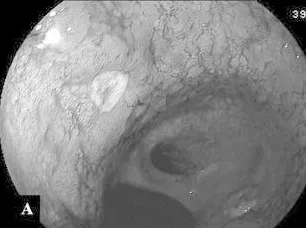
Gastrointestinal fiberscopy and CT images of the gastric tube cancer. A; The gastric tube cancer was located on the anterior wall of the antrum.
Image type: radiology (ct)